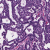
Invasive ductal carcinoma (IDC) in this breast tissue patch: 1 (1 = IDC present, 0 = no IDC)